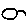
Label: circle